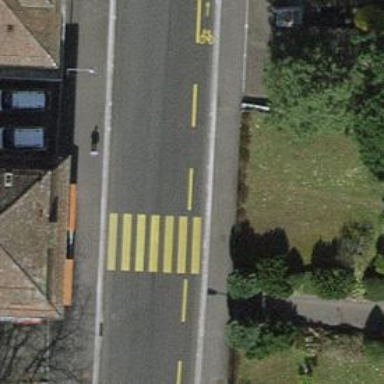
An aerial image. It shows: Marked crossing on the road.